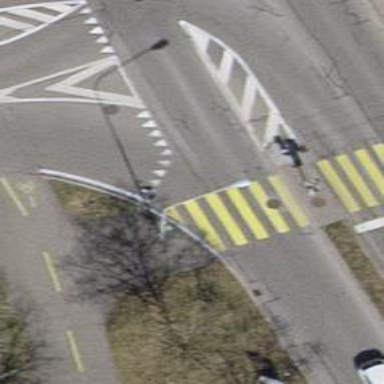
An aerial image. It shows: Crossing with traffic signals.